Field crop: tomato
Growth stage: 2
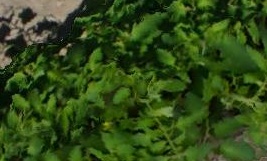
Species: tomato